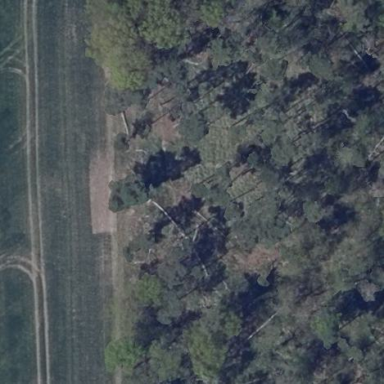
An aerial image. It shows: Forest area.